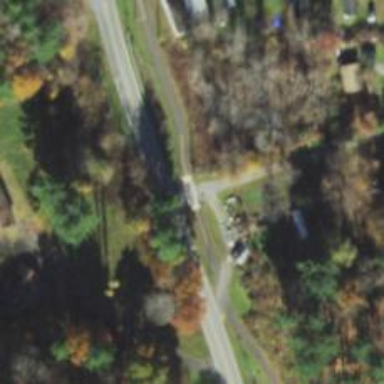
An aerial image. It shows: Marked road crossing with lines.